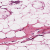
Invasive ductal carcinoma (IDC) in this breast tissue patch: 0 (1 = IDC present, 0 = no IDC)